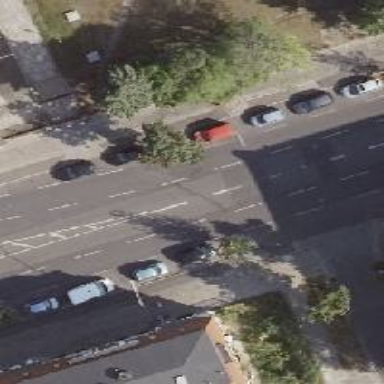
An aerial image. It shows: Avenue lined with deciduous broadleaved trees.